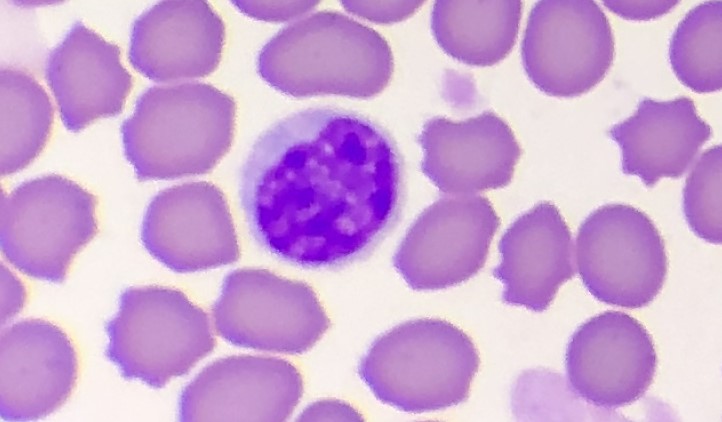
White blood cell type: Lymphocyte